Question: I am trying to draw an element on a canvas but whenever I draw the canvas, the lines turn out faded and not bold. I don't understand why this happening with my code.. whenever I try it with code from W3schools it turns out fine. Here is my code and an image below.

'''
<!DOCTYPE html>
<html>
<head>
<title>Talk Walk</title>
<style type="text/css">
#canvas {
position: absolute;
top: 0px;
left: 0px;
height: 500px;
width: 750px;
background-color: blue;
}
</style>
</head>
<body>
<canvas id="canvas"></canvas>
<script>
var canvas = document.getElementById('canvas');
var ctx = canvas.getContext("2d");
ctx.fillStyle = "green";
ctx.fillRect(0,0,150,75);
</script>
</body>
</html>
'''
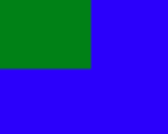
Answer: The problem here is that there's some aliasing going on when you're drawing the rectangles.
This is happening because the "edge" of the green rectangle isn't drawn exactly on a pixel. Normally, you wouldn't really see it, but since you're stretching out the canvas by using css to set it's width and height, you get this result:
'''
var canvas = document.getElementById('canvas');
var ctx = canvas.getContext("2d");
ctx.fillStyle = "green";
ctx.fillRect(0,0,150,75);
'''
'''
#canvas {
height: 500px;
width: 750px;
background-color: blue;
}
'''
'''
<canvas id="canvas"></canvas>
'''
To fix that, use the 'width' and 'height' HTML attributes, instead of css:
'''
var canvas = document.getElementById('canvas');
var ctx = canvas.getContext("2d");
ctx.fillStyle = "green";
ctx.fillRect(0,0,150,75);
'''
'''
#canvas {
background-color: blue;
}
'''
'''
<canvas id="canvas" height="500" width="750"></canvas>
'''
This properly scales the canvas, so the aliasing (while still there if you zoom in) doesn't scale up.